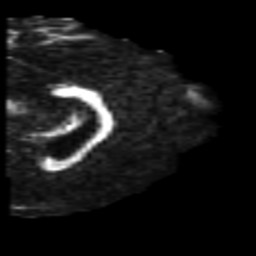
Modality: FA
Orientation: sagittal
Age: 22
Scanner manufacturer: philips
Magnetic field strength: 3 T
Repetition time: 8.6 s
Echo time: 0.127 s